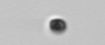
Label: nanoplankton_mix